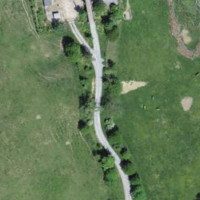
EUNIS habitat code: 53
Species observed at this site:
Rhamnus cathartica
Pseudochorthippus parallelus
Pieris rapae
Maniola jurtina
Periparus ater